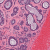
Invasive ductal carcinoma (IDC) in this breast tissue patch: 0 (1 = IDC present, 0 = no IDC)